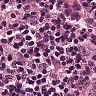
Metastatic tissue present: yes